Question: I had one testing VM hosted on Windows Azure under Trial subscription. My trial ended on Tuesday and I paid for the pay-as-you-go today and I discovered that I can't again easily turn on the VM.
Is here any way how to take the machine from Trial subscription and put it to my current subscription?
Or just easily turn it on?
This is how my virtual machines dashboard looks like:

I want to avoid to recreate the whole VM again.
Thank you for advices.
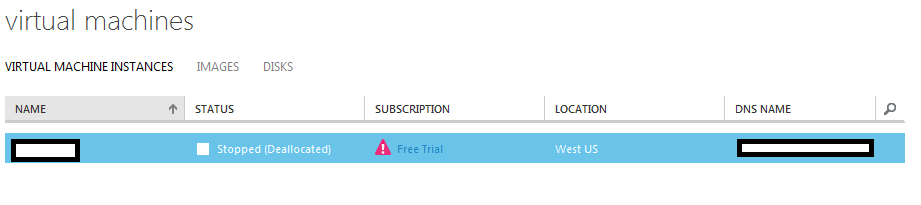
Answer: If your trial goes off and you want to continue in using the Windows Azure, you have to start pay for it. This means, buy on of them <URL>. After purchasing a subscription, in my case it was pay-as-you-go subscription, and ask for migrating your servers from Trial subscription to your new subscription.
Fortunately, the support works pretty fast and this whole transition had taken only about two hours. But still, this is silly solution from MS.